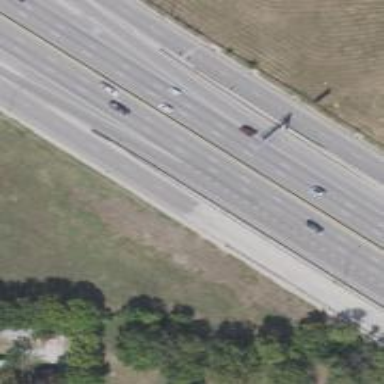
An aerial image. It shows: Asphalt motorway link.